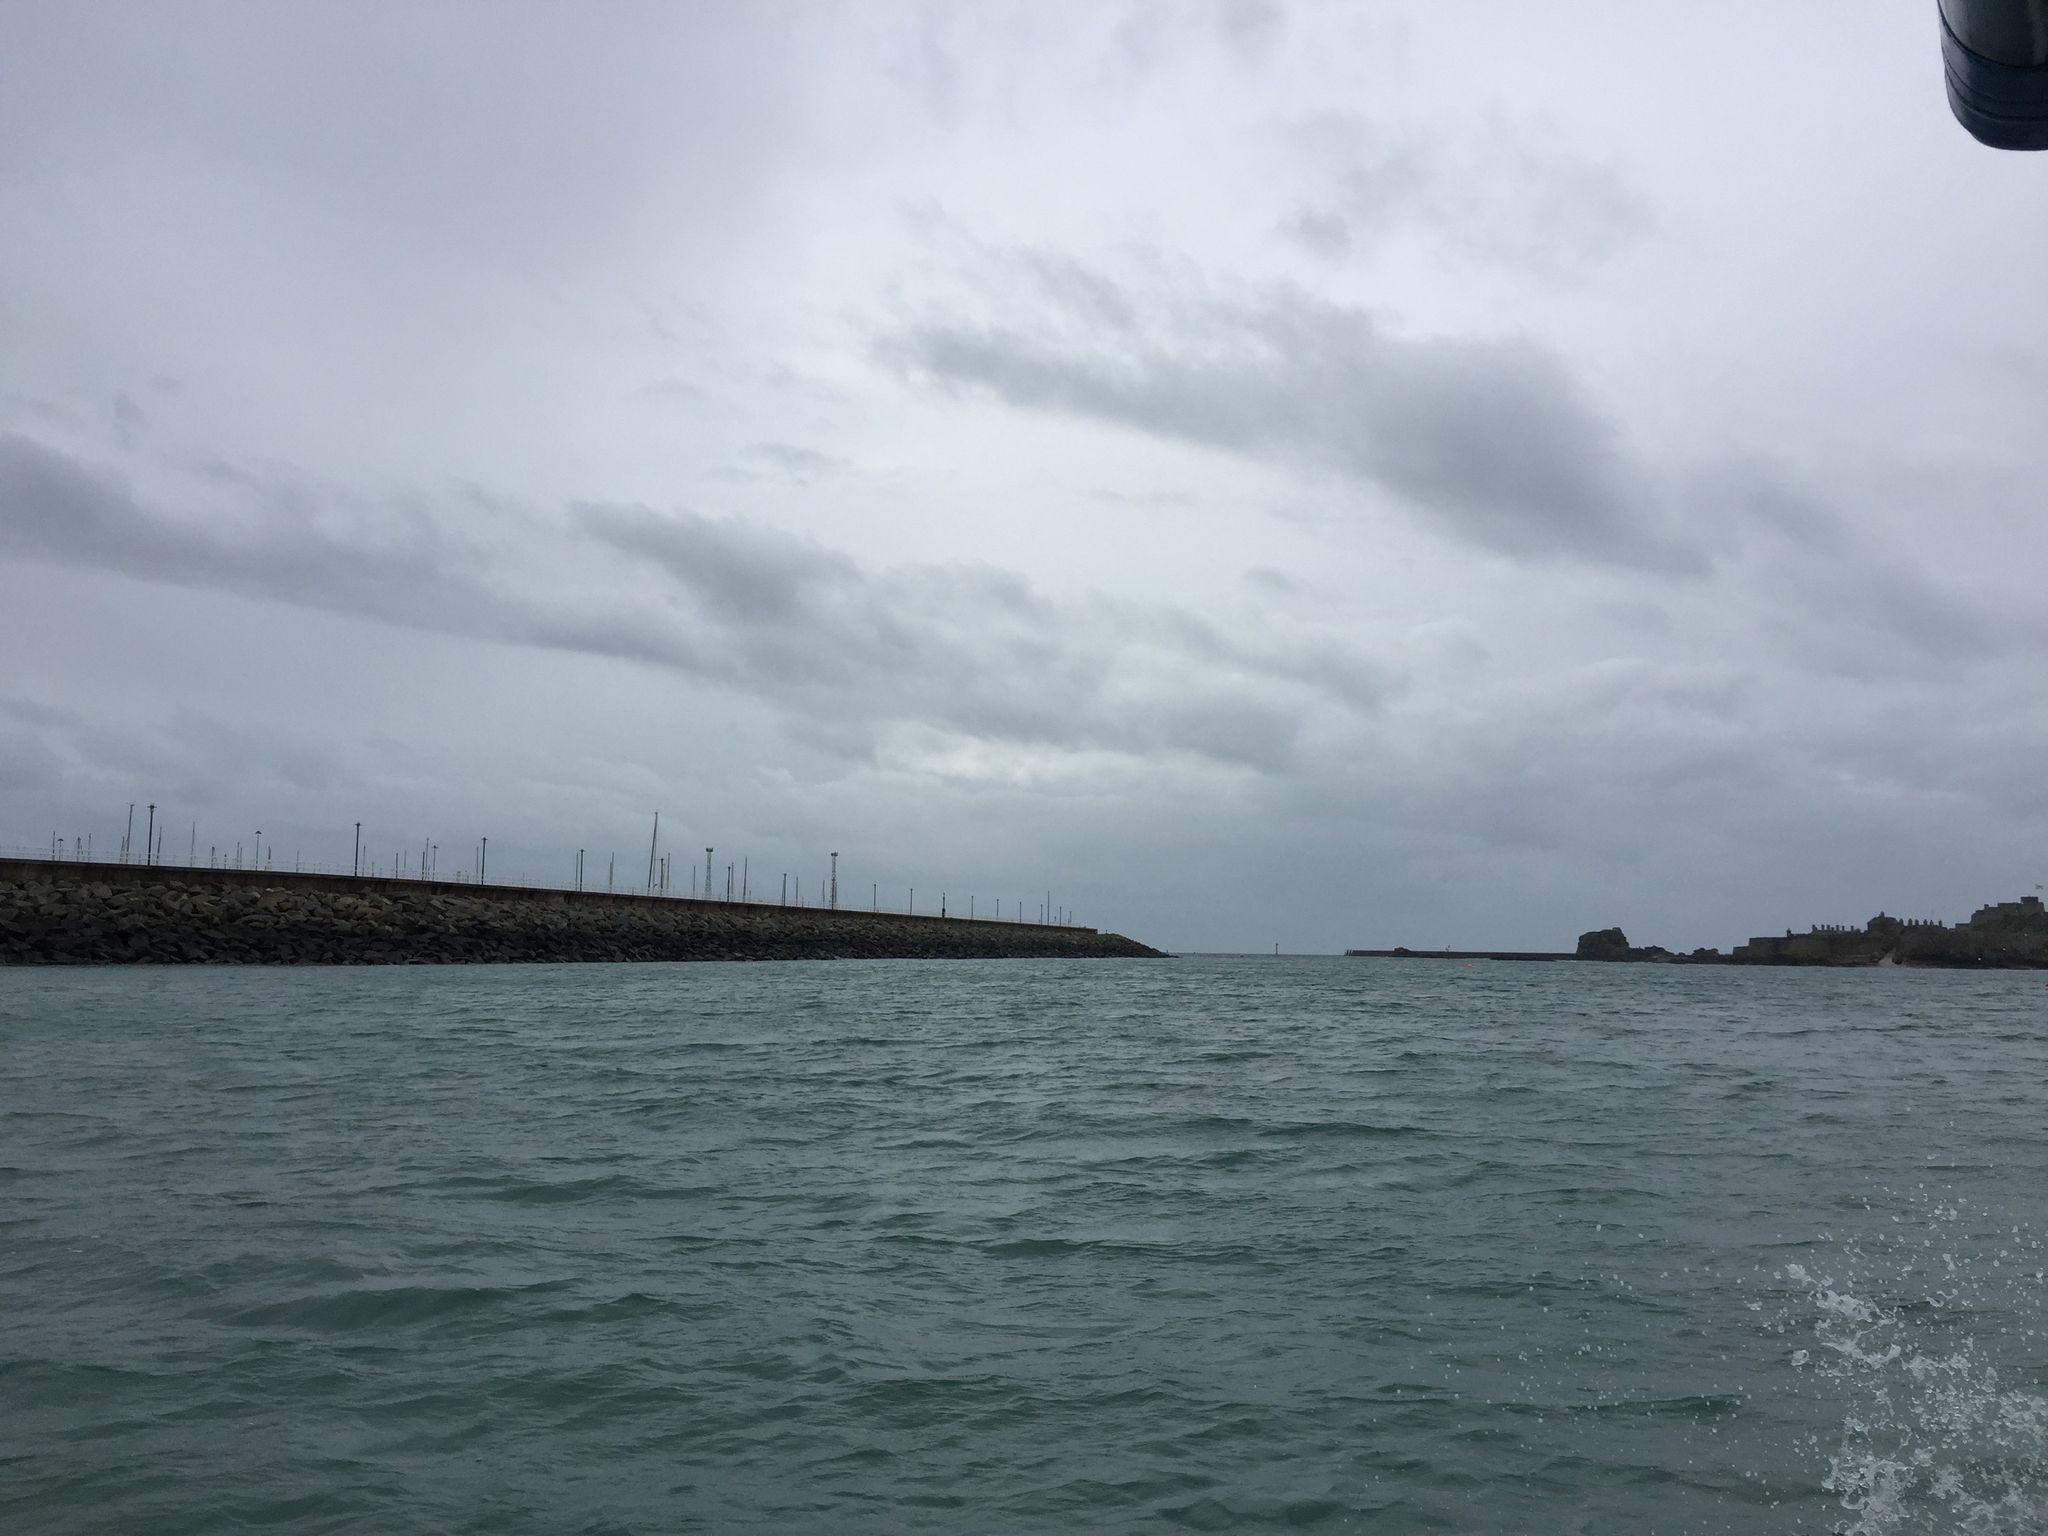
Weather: snowy
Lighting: day
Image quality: slightly poor
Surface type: fields
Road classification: service, path
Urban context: urban centre
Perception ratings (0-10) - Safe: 2.65, Lively: 2.89, Beautiful: 8.49, Boring: 5.51, Depressing: 5.31, Wealthy: 4.94